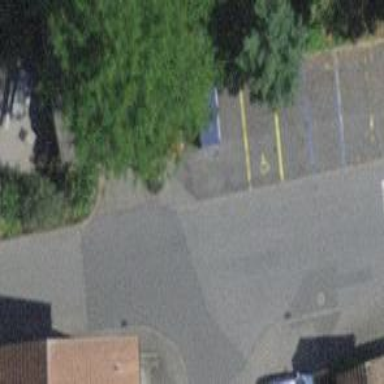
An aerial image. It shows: Recycling container in the area designated for recycling.